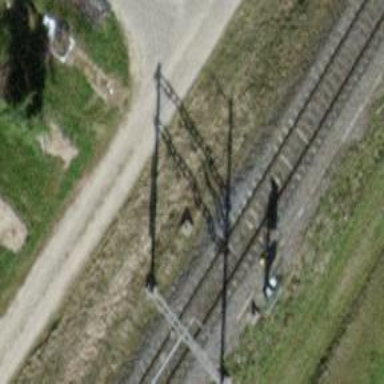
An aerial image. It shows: Railway signal.